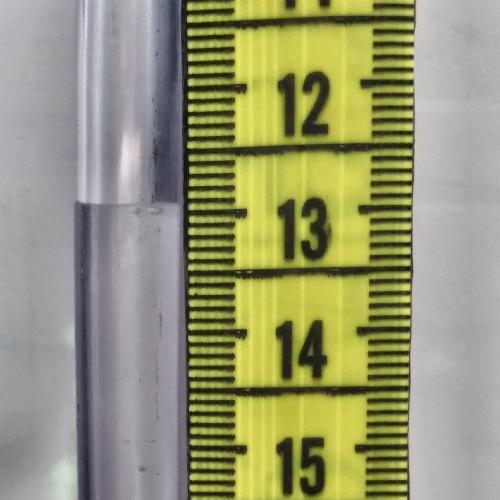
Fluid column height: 12.9 cm